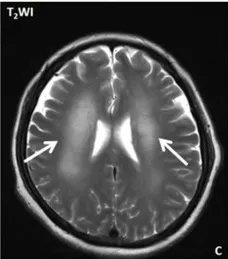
Cranial magnetic resonance imaging (MRI) of a patient with anti-CV2 autoimmune encephalitis. (A-C) T2WI axial images.
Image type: radiology (mri)